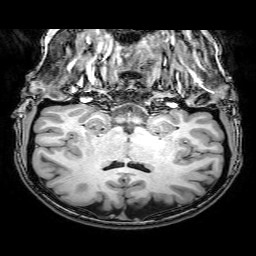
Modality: T1w
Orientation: sagittal
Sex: female
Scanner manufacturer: philips
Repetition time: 0.008076 s
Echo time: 0.00369 s